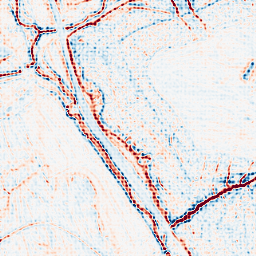
Category: multiscale
Decomposition family: log
Decomposition parameters: sigma: 1
Upsampling method: sinc_blackman
Upsampling parameters: scale: 4
kernel_size: 4
Upsampling scale: 4